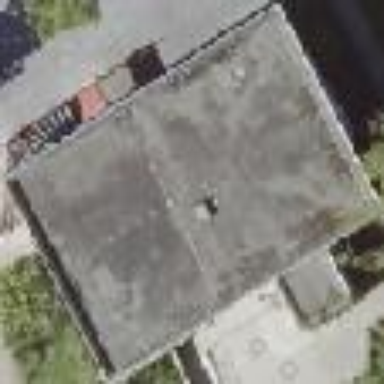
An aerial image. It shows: School with flat roof. It is classified as college.